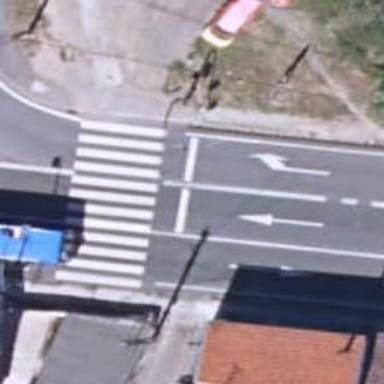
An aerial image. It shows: Road with traffic signals.